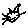
Label: cat